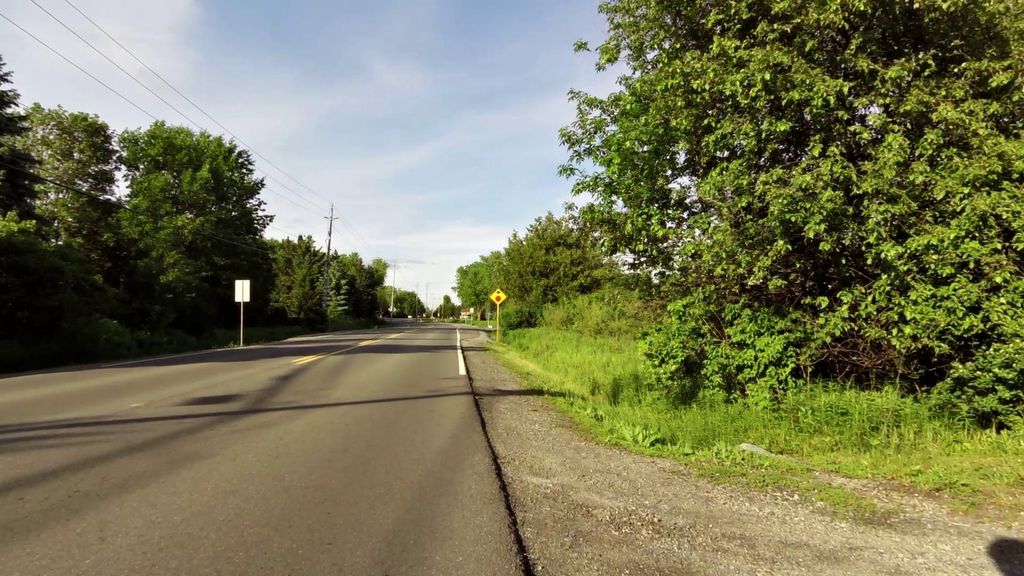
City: ottawa-gatineau